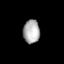
Tissue: lung
Cell type: T cells
Senescence score: 0.2126
Nuclear area (px): 385
Mean DAPI intensity: 172.101